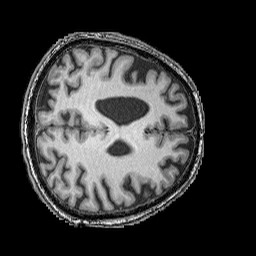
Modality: T1w
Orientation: axial
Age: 75
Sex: male
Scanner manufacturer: siemens
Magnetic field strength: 3 T
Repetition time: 2.25 s
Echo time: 0.00411 s